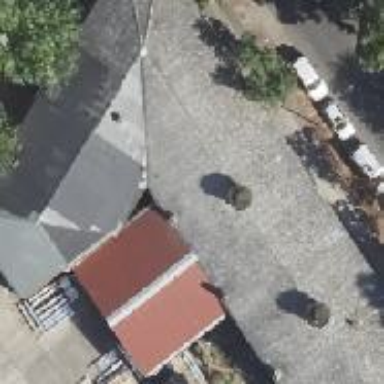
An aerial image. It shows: Building with hipped roof.